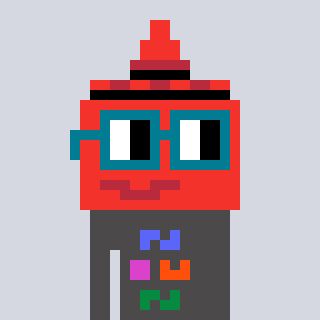
a pixel art character with square dark green glasses, a ketchup-shaped head and a grayscale-colored body on a cool background